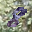
Label: 8